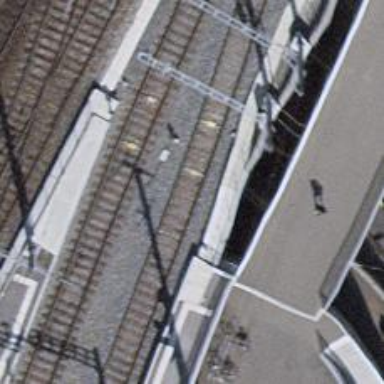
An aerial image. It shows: Bridge with single railway track electrified by contact line.